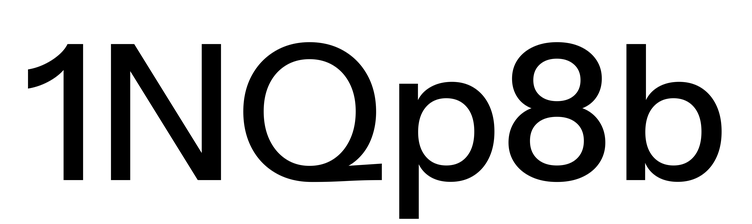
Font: InstrumentSans_Medium